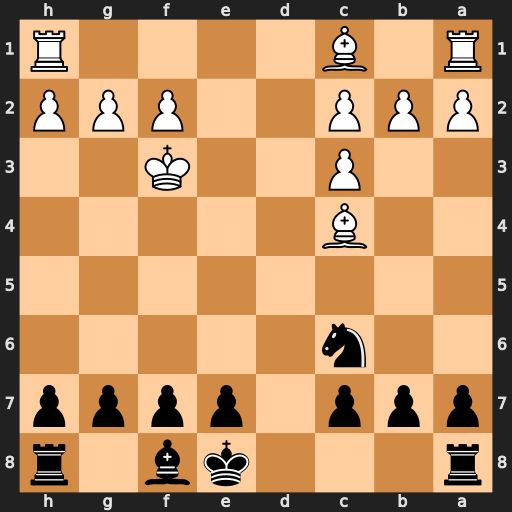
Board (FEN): r3kb1r/ppp1pppp/2n5/8/2B5/2P2K2/PPP2PPP/R1B4R
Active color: b
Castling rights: kq
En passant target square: -
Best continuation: Ne5+ Ke2 Nxc4